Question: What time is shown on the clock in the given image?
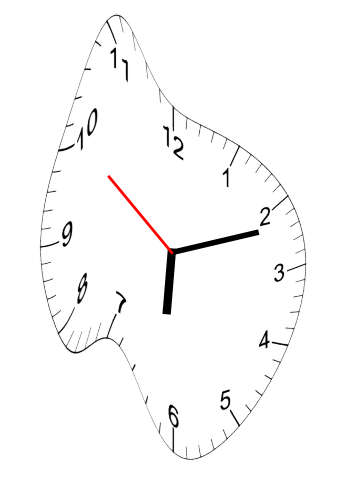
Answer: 06:11:51